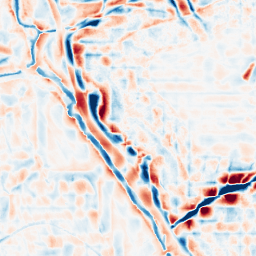
Category: wavelet
Decomposition family: wavelet_biorthogonal
Decomposition parameters: wavelet: bior2.4
level: 4
Upsampling method: bilinear
Upsampling parameters: scale: 4
Upsampling scale: 4